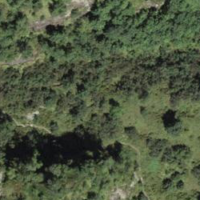
EUNIS habitat code: 32
Species observed at this site:
Rumex alpinus